Question:
Assume I have following class model.
I have 'UITableView' which displays data from 'Days' table in following way:
'''
Monday 02.03
5 lessons
Wednesday 04.03
3 lessons
'''
The task is straightforward. I can create a FetchedResultsController like this and use it as data source for TableView:
'''
[Days MR_fetchAllSortedBy:@"day" ascending:YES withPredicate:filter groupBy:nil delegate:self]
'''
later:
'''
- (UITableViewCell *)tableView:(UITableView *)tableView cellForRowAtIndexPath:(NSIndexPath *)indexPath {
...
cell.lessonsLabel.text = [NSString stringWithFormat:@"%d lessons", [day.dayToLesson count]];
'''
Using this approach I can get desired output. Additionally, I'd like to refresh TableView if number of lessons changed (someone inserted in Lessons table). How can I achieve this behavior?
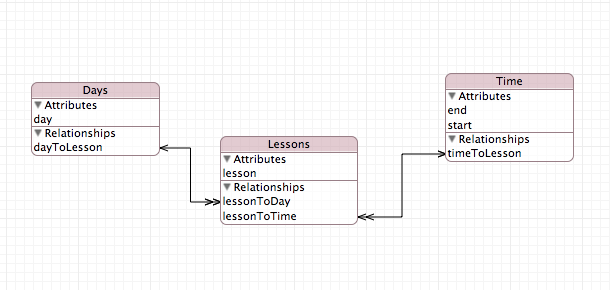
Answer: You need to set a delegate on the 'NSFetchedResultsController'. See the <URL> in the table.